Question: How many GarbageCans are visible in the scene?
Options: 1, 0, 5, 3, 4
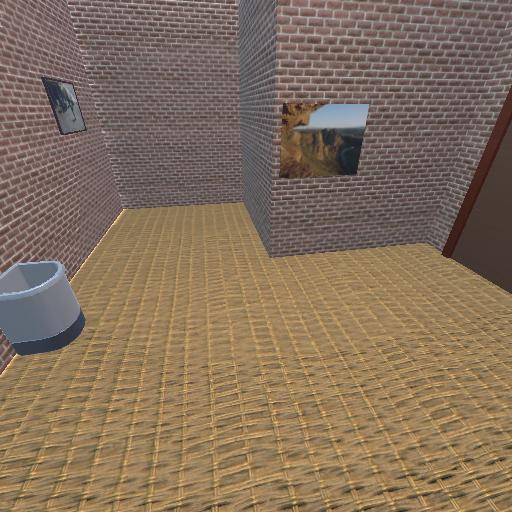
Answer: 1